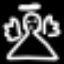
Label: angel